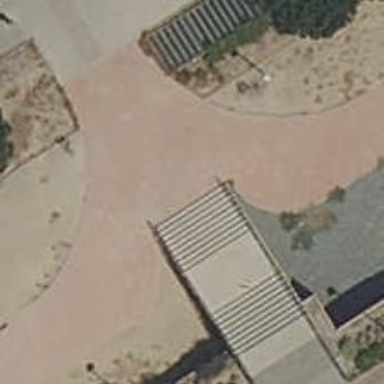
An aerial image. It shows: Set of steps made of paving stones.